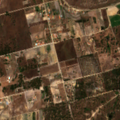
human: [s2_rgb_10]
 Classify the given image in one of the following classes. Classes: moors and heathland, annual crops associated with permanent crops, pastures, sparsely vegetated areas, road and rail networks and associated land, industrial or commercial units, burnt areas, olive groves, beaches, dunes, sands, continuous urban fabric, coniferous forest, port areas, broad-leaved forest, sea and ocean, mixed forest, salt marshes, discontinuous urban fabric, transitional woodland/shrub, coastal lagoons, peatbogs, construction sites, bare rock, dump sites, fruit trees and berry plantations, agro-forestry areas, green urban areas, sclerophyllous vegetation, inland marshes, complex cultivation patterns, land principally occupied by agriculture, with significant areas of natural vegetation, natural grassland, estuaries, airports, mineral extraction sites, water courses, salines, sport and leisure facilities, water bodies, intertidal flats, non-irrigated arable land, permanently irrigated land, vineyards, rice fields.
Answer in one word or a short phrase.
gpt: complex cultivation patterns, land principally occupied by agriculture, with significant areas of natural vegetation, broad-leaved forest, mixed forest